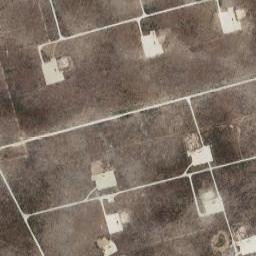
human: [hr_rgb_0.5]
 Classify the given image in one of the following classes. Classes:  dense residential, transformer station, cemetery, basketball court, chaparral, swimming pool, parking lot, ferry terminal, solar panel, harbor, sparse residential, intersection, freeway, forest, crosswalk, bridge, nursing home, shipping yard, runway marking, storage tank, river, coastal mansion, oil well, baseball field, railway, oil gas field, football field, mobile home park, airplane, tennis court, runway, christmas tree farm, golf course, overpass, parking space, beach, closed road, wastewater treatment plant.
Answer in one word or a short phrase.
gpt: oil gas field